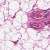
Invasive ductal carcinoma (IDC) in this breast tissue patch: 0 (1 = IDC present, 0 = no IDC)